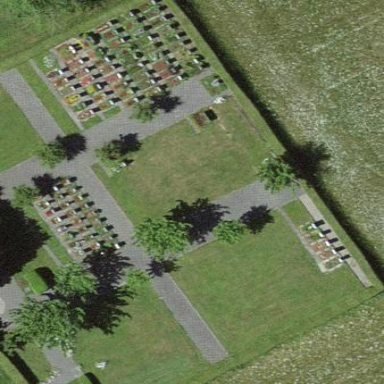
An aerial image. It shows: Cemetery.